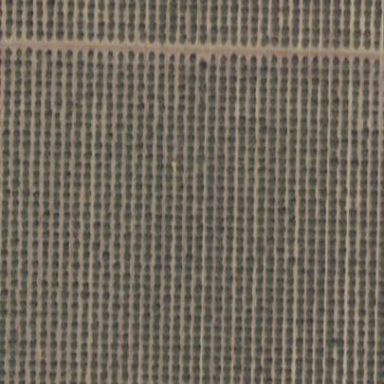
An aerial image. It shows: Orchard.